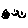
Label: smiley face